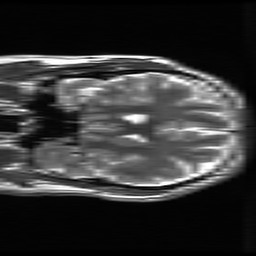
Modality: T2w
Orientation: coronal
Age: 31
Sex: male
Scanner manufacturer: ge
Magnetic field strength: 3 T
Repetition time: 5.192 s
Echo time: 0.1003 s